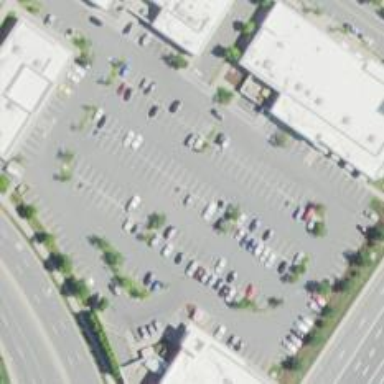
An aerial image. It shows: Parking area.